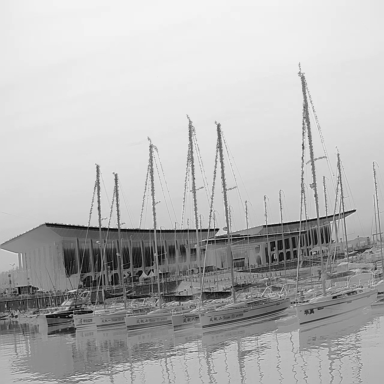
There are four sailboats in the infrared image.